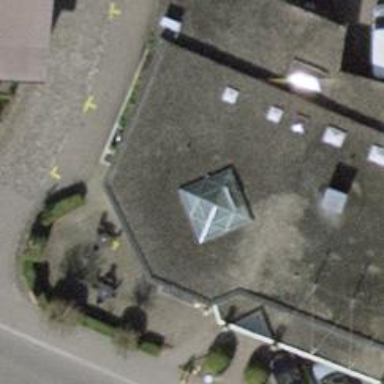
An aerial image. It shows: Cafe.